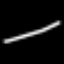
Label: line